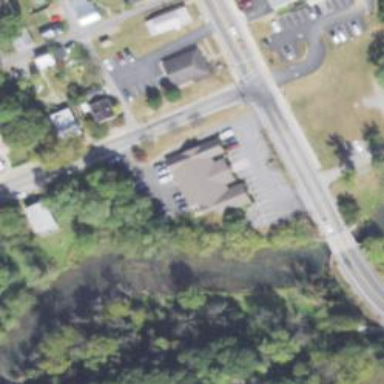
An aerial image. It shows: Clinic.